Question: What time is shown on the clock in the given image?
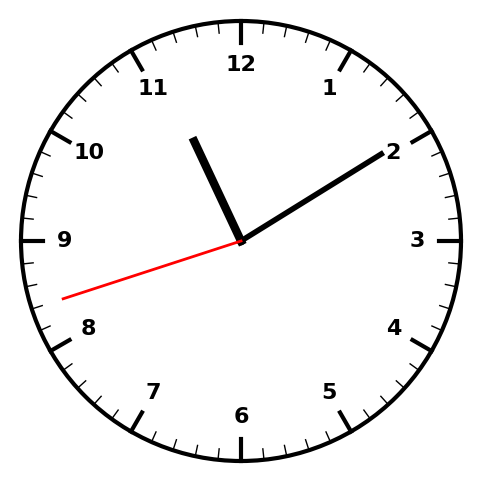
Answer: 11:09:42